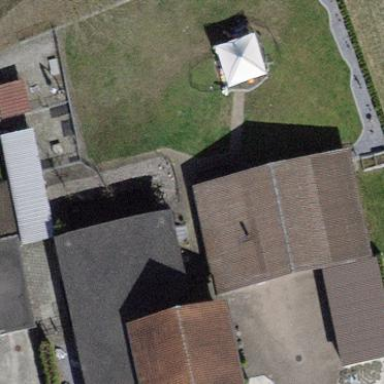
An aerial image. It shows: Building with tile roof.